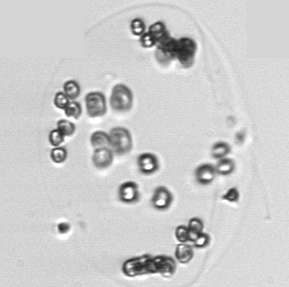
Label: Phaeocystis